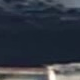
Vehicle type: Motorcycle